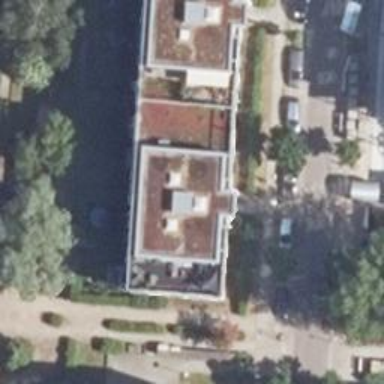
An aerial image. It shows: View of apartment building.